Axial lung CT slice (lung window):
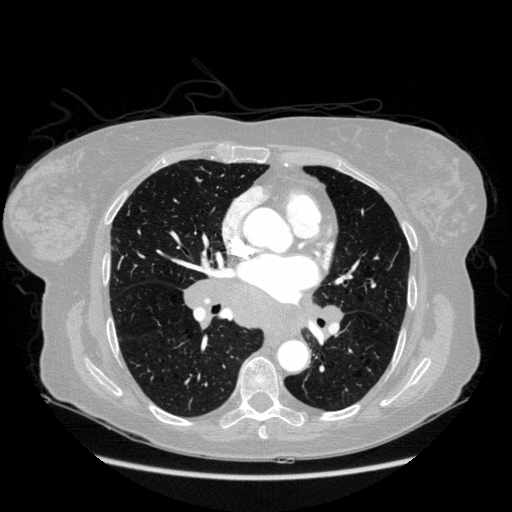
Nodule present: no